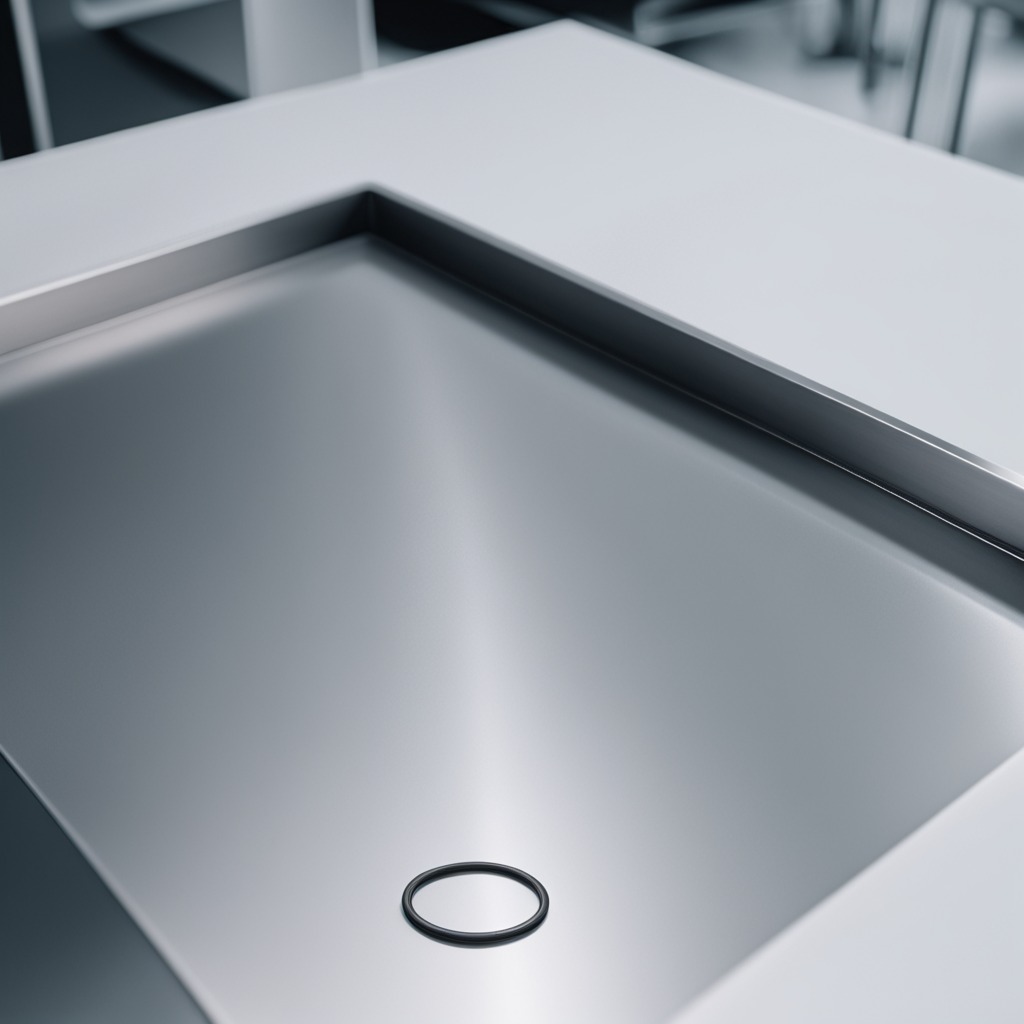
A rubber O-ring is lying on a stainless steel table in a high-end prototyping lab.